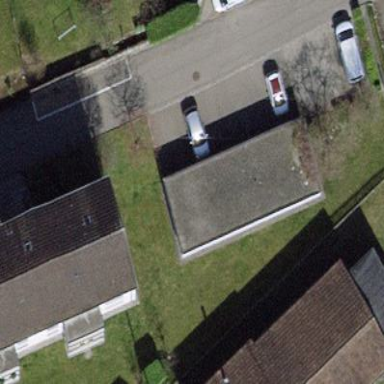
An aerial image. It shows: Garage.